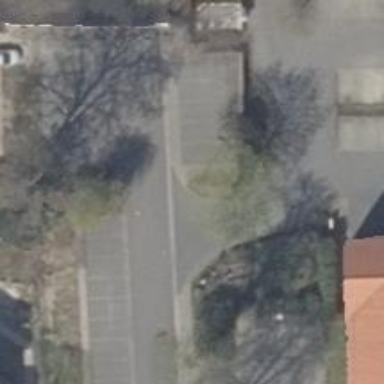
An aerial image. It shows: Asphalt driveway for service vehicles.